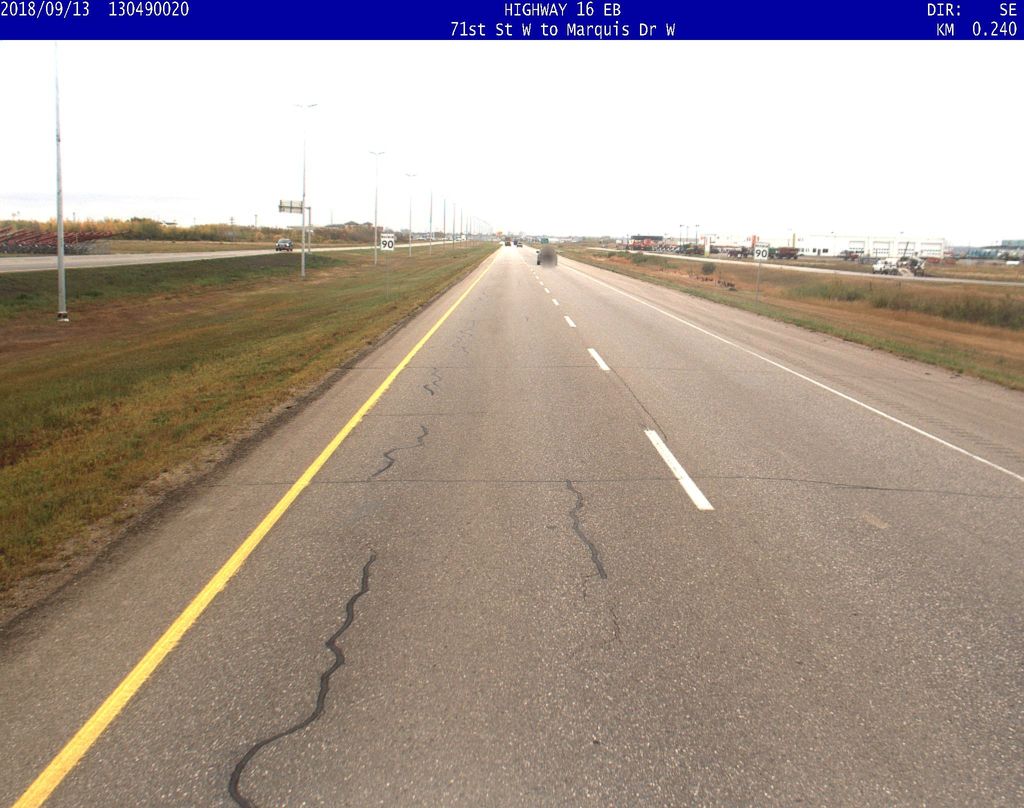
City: saskatoon